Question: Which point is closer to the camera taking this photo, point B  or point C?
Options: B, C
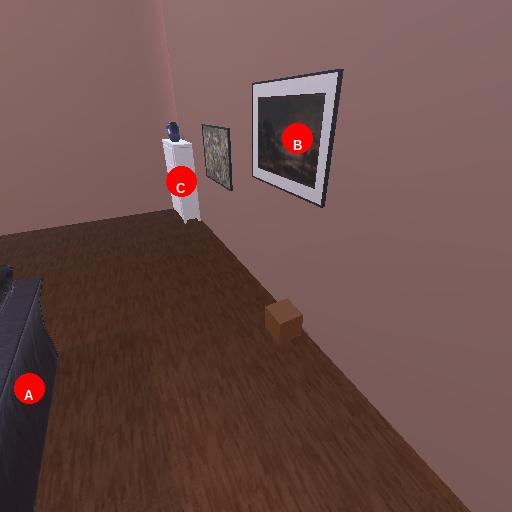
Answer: B